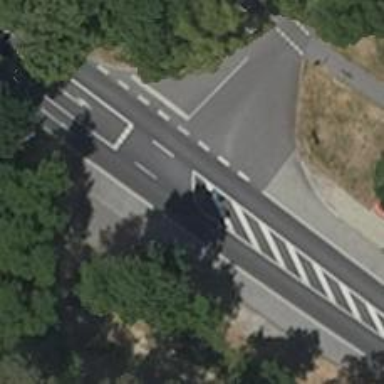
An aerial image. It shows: Primary road with asphalt surface.